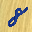
Label: 8